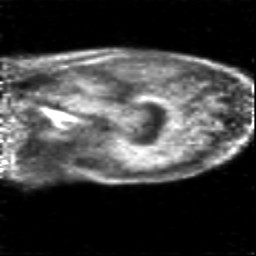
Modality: PET
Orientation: sagittal
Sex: female
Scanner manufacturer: siemens